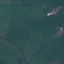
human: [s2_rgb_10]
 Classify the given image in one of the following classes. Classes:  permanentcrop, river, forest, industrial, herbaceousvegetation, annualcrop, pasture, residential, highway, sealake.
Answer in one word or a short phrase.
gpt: Pasture